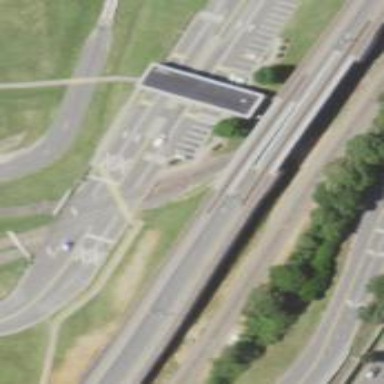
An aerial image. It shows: Bridge for light rail railway with electrified contact lines.